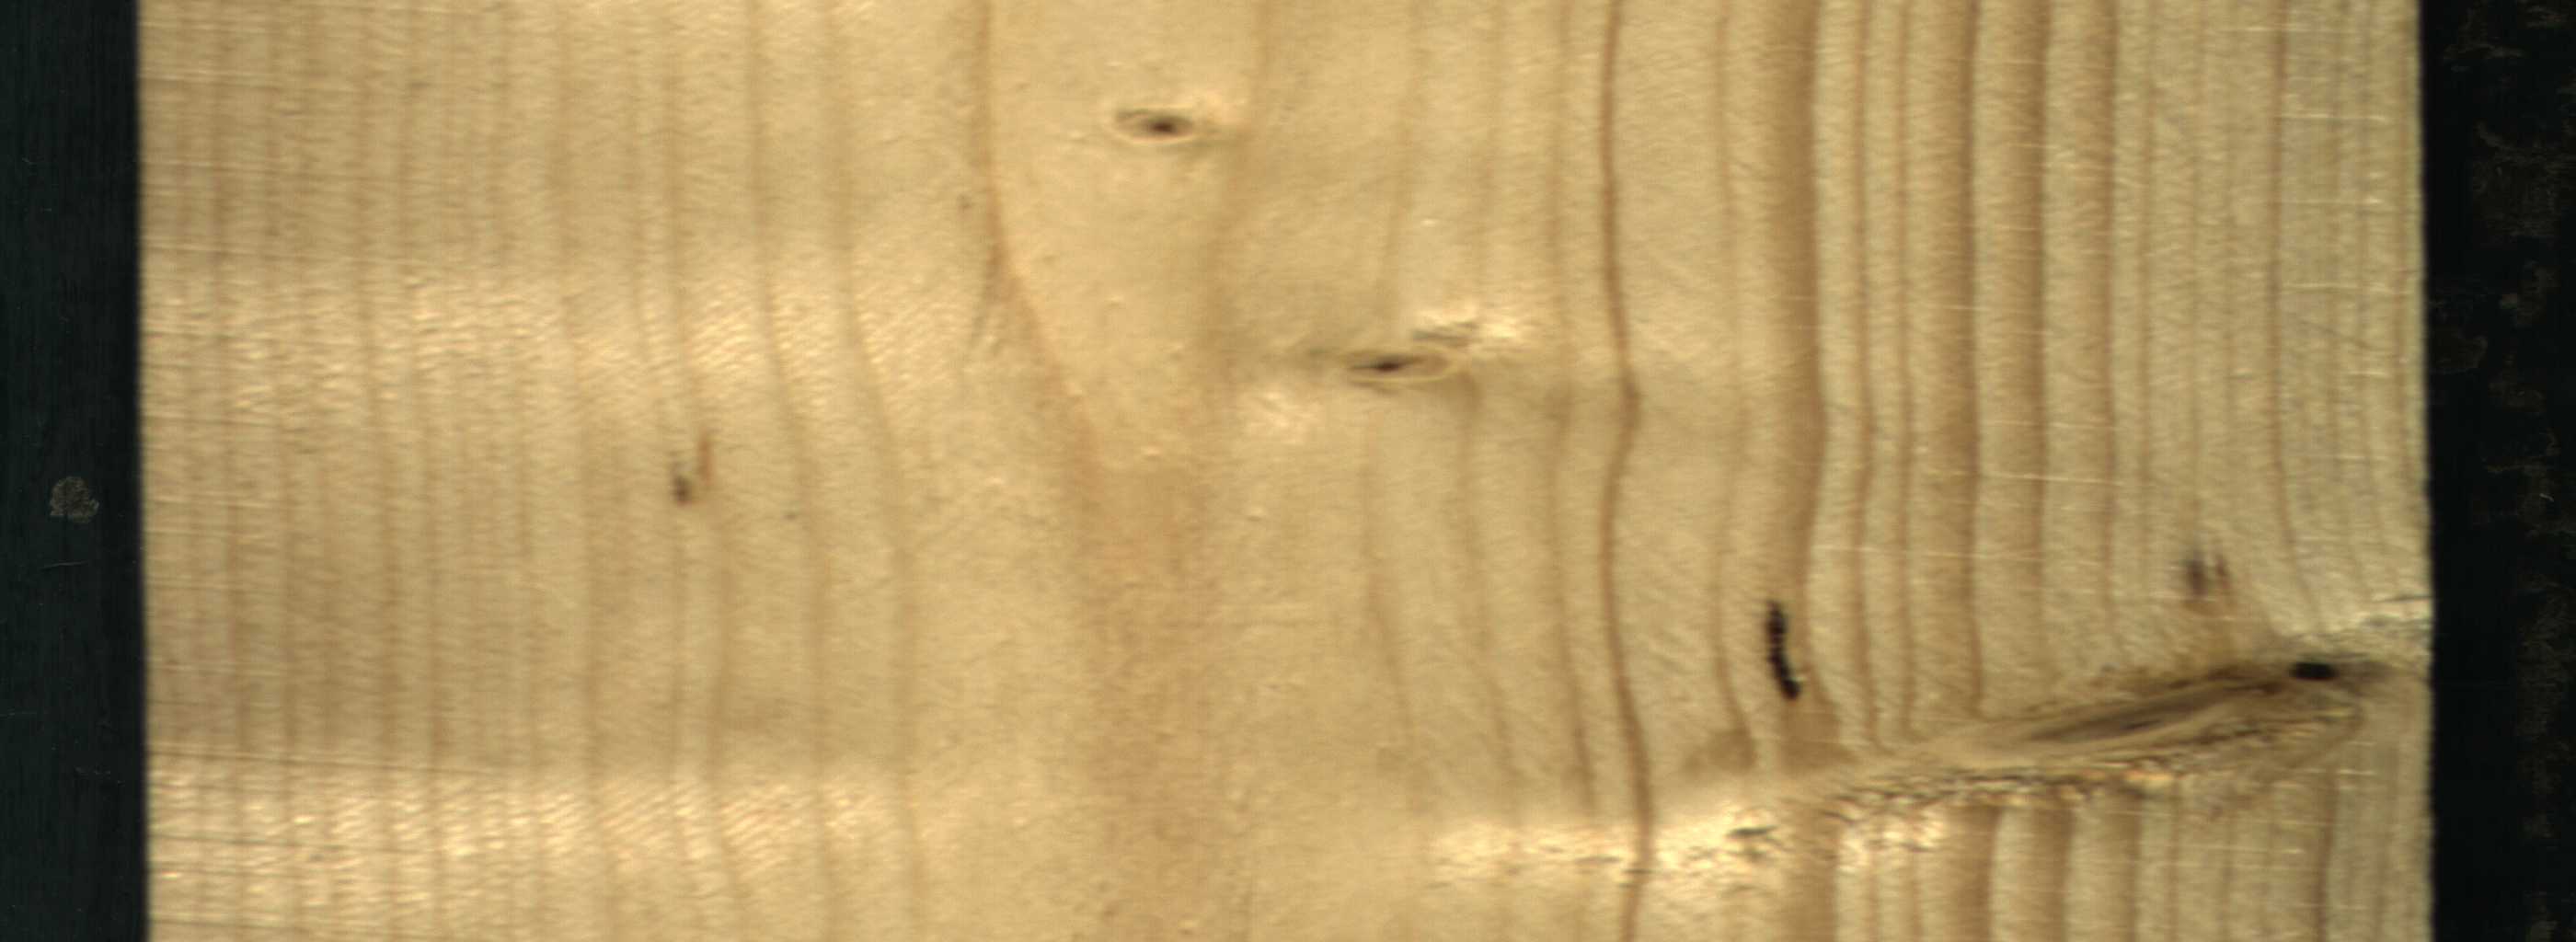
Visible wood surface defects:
resin
Dead_Knot
Live_Knot
Live_Knot
Live_Knot